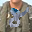
Label: 8